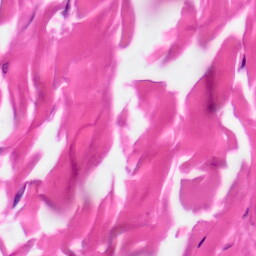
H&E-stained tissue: Skin